A spectrogram of one vibration snapshot from a rotating bearing is shown (time on one axis, frequency on the other). What is the most likely bearing condition (normal, inner_race, outer_race, ball)?
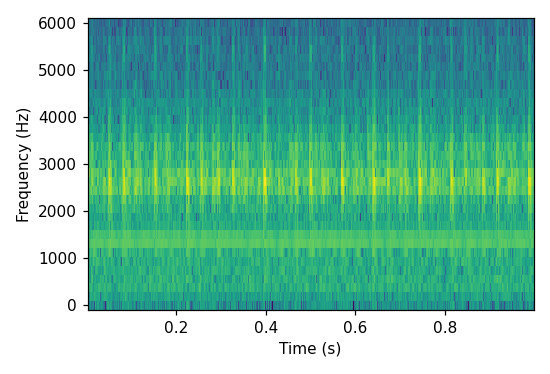
Answer: inner_race